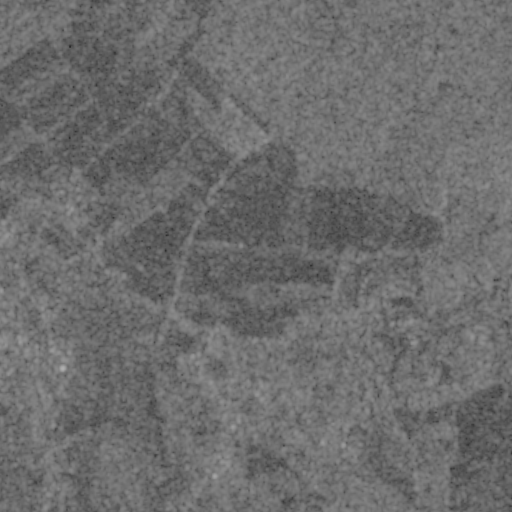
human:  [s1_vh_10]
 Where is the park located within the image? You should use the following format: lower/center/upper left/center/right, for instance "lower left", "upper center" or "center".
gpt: The park is located in the lower center of the image.
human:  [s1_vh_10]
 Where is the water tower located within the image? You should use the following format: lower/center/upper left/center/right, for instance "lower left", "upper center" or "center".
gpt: The water tower is located in the lower center of the image.
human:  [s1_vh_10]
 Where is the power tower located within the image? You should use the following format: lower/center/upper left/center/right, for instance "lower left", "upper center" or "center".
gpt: There is no power tower in the image.

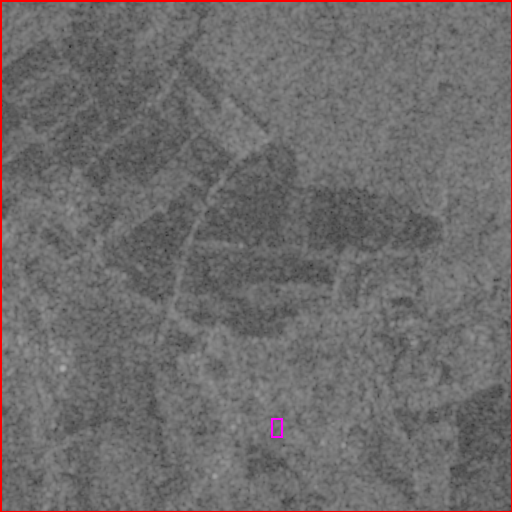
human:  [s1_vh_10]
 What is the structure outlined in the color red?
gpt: The structure outlined in red is a crop field.
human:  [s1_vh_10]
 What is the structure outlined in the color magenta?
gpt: The structure outlined in magenta is a park.
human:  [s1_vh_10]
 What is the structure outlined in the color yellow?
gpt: There is no yellow outline.